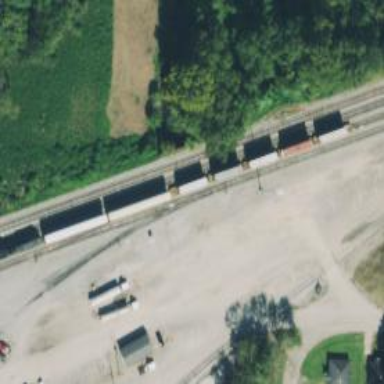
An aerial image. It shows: Railway yard in service.